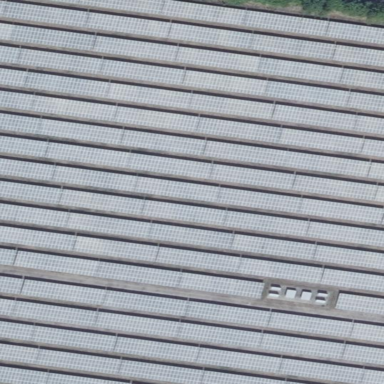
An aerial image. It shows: Solar photovoltaic panel generator.